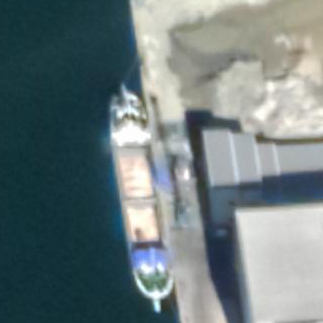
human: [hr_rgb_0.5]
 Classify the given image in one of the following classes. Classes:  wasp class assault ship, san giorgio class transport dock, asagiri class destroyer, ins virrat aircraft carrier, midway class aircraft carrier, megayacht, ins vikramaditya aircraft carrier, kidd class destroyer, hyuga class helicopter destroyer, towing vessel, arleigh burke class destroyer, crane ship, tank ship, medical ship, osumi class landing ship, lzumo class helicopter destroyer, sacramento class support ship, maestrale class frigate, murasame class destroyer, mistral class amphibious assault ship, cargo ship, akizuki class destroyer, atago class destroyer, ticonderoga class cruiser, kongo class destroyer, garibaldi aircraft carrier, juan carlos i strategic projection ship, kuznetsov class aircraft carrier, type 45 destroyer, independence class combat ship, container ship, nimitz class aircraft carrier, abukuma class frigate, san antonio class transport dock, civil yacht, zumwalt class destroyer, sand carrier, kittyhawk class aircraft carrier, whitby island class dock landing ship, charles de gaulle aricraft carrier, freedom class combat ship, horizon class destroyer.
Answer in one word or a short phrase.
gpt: Cargo ship